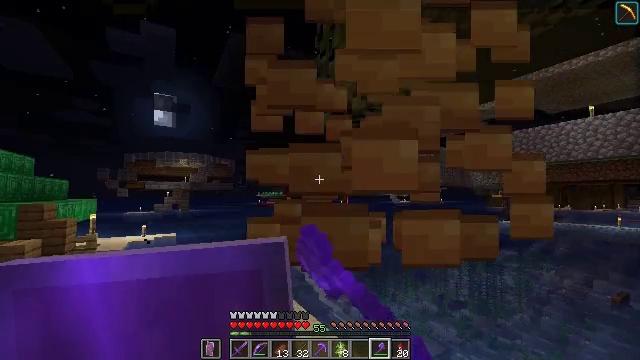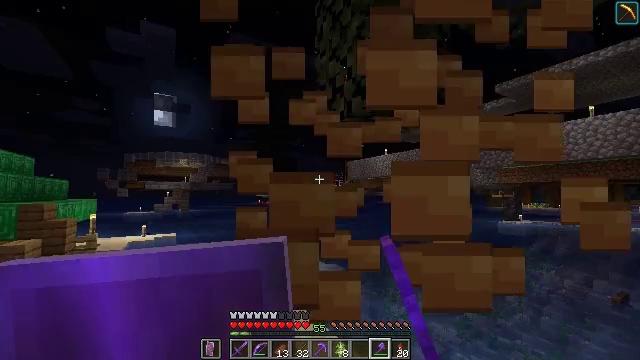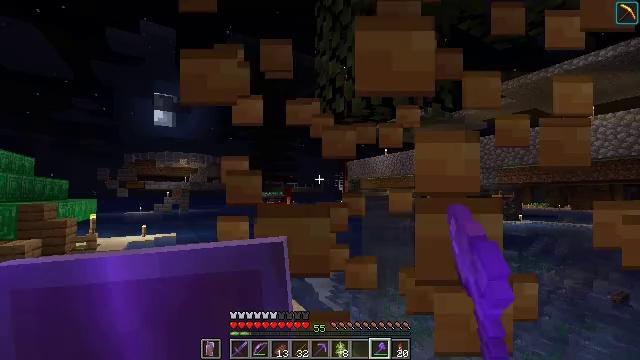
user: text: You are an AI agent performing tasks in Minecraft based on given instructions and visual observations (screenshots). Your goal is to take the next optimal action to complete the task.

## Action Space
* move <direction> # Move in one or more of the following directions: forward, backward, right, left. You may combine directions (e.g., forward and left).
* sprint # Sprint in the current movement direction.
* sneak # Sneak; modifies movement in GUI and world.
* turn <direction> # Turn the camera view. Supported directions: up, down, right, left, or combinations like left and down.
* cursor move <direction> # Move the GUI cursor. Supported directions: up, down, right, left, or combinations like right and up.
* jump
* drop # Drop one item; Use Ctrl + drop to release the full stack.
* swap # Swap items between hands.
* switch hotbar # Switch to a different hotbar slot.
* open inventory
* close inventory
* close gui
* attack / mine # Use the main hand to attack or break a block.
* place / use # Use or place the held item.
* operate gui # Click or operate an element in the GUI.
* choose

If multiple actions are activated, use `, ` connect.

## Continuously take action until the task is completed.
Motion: motion action
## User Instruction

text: Break the bee nest from a tree.
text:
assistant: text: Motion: sneak, attack / mine
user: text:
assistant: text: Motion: sneak, attack / mine
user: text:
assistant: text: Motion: sneak, attack / mine